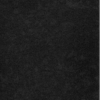
Label: dusty